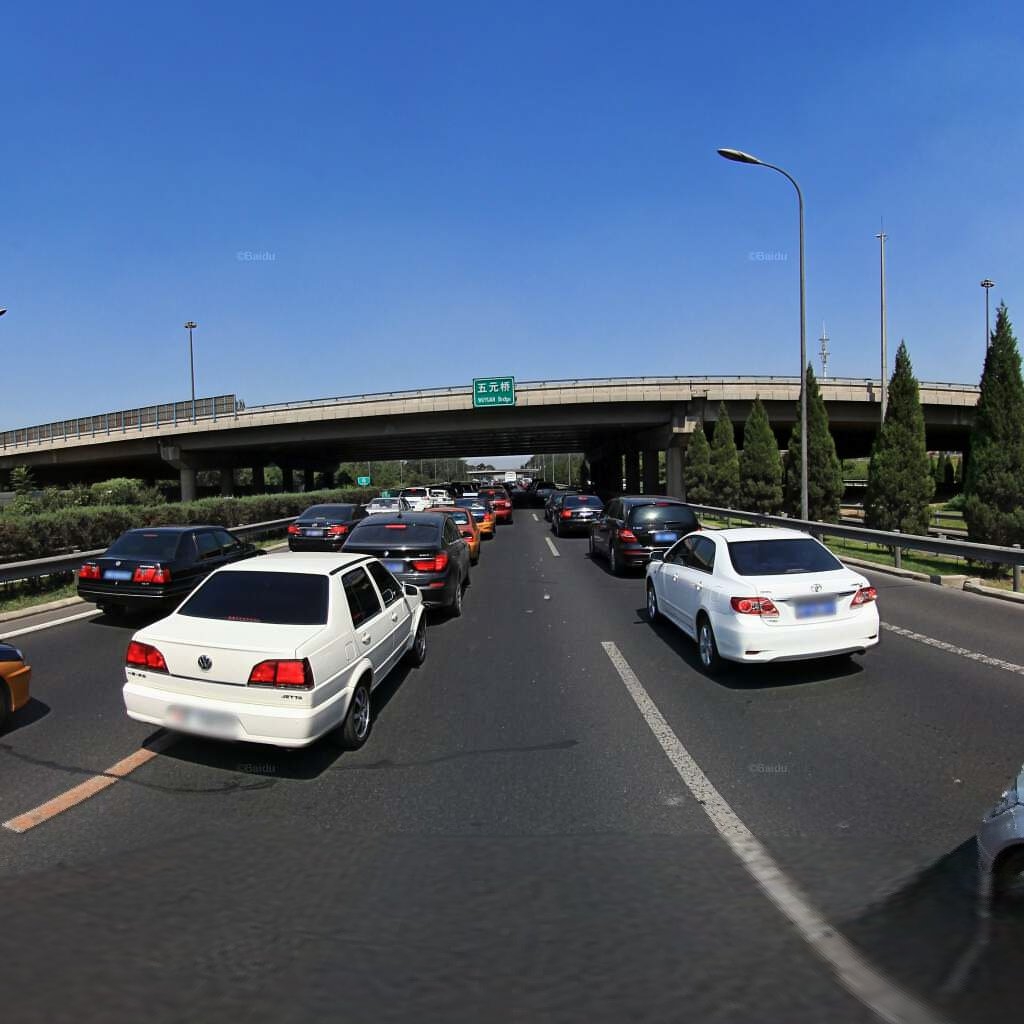
Region: Chaoyang
Road damage annotations: transverse patch, transverse patch